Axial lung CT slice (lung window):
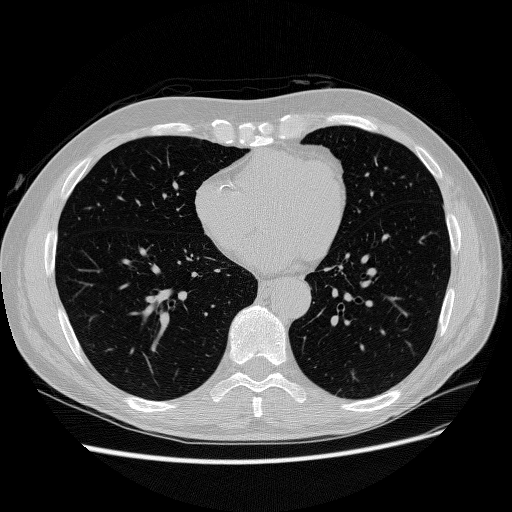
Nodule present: no